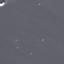
Label: SeaLake